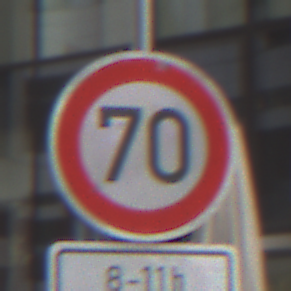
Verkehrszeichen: Geschwindigkeit70
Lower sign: ZeitangabenOhneBeschraenkungAufWochentage2
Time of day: Midday
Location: Outdoor (Urban)
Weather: Overcast
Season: NotSpecified
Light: Natural